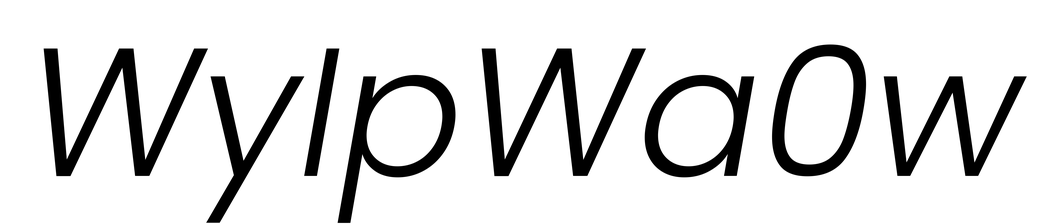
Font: Poppins-LightItalic